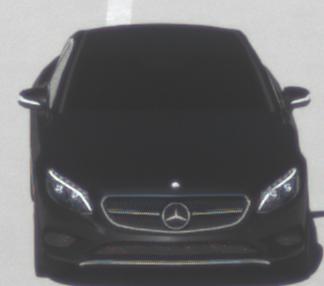
Make: Mercedes-Benz
Model: S 400 Coupé
Detailed model: S-Class (217) Coupé
Model produced from: 2015/10
Model produced until: 2017/09
Doors: 2
Color: black
Road condition: dry road
Daytime: midday
Contrast: high contrast